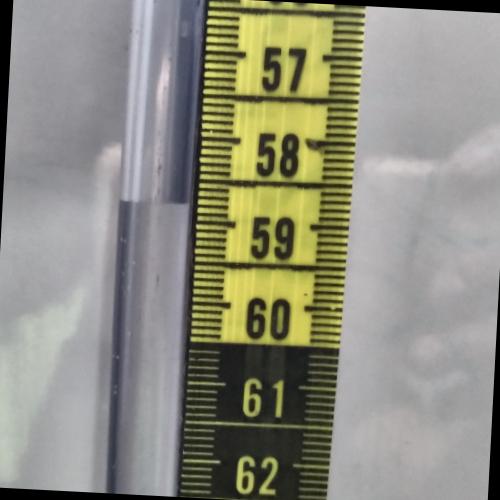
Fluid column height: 58.8 cm